Echo time (TE): 2.2 ms
Repetition time (TR): 4.4 ms
Flip angle: 110 degrees
Bandwidth: 725 Hz
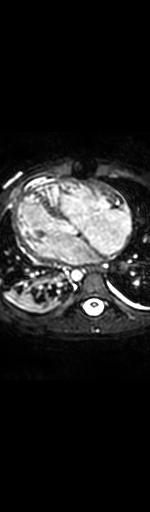
Patient age (years): 0
Disease severity: moderate
Diagnoses: DORV|PABanding|VSD
Cardiac structures present: LV (left ventricle), RV (right ventricle), LA (left atrium), RA (right atrium), AO (aorta), PA (pulmonary artery), SVC (superior vena cava), IVC (inferior vena cava)